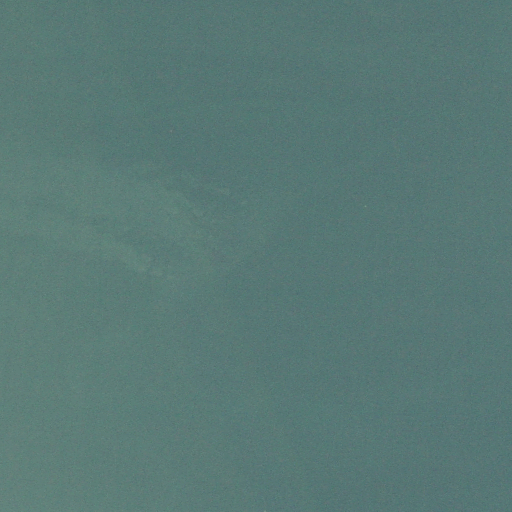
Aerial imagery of bar in Connecticut named Harbor Ledge containing only open water